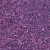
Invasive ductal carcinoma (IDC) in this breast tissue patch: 0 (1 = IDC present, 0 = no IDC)